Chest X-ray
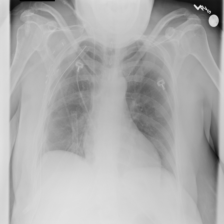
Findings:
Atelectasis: negative
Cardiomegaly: negative
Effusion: negative
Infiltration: negative
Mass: negative
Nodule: negative
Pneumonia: negative
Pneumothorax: negative
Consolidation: negative
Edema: negative
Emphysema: negative
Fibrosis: negative
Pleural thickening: negative
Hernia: negative